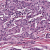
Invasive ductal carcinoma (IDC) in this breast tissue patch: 1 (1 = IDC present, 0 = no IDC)